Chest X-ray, PA view. Patient: 53 years old, sex M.
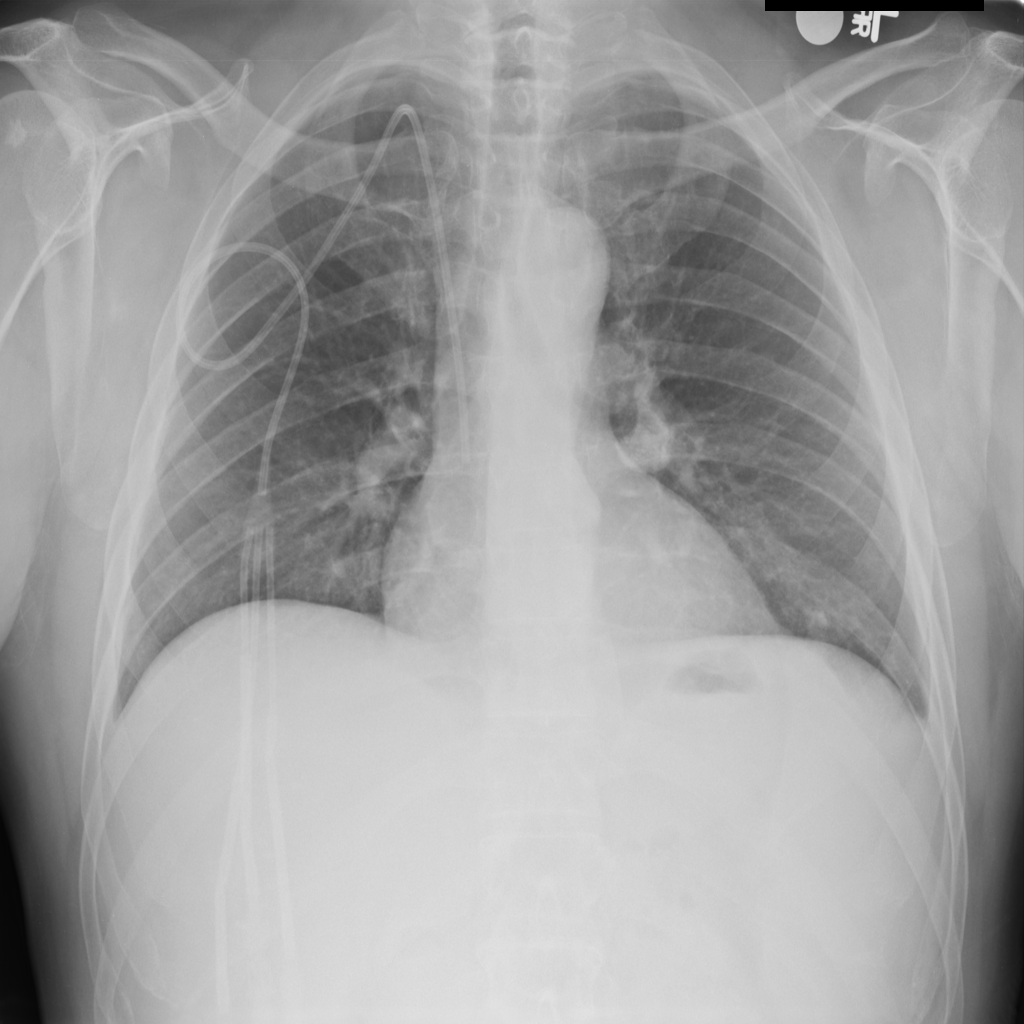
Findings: No Finding